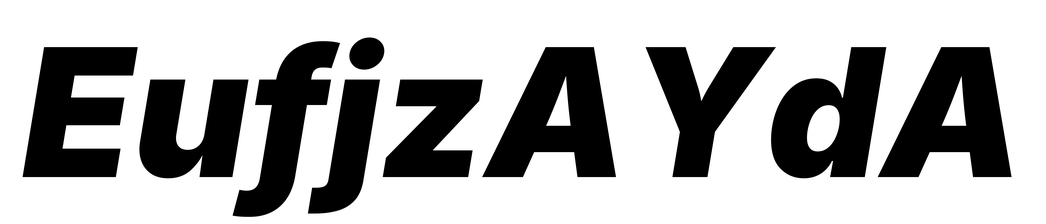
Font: Inter-Italic_Black_Italic